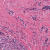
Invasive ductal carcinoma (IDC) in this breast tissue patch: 0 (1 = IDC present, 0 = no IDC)